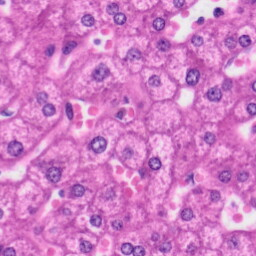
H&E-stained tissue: Liver